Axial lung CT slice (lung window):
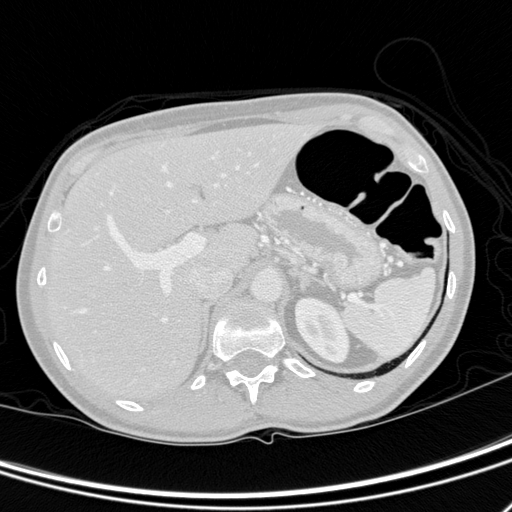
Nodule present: no